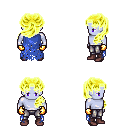
a pixel art fantasy rpg character, male body template, dark elf, purple skin, blue tattered cape, metal pants, gold princess hairstyle, gold gloves, maroon shoes, four views (front, back, left, right), 2x2 character sprite sheet, small pixel art, hard edges, no anti-aliasing